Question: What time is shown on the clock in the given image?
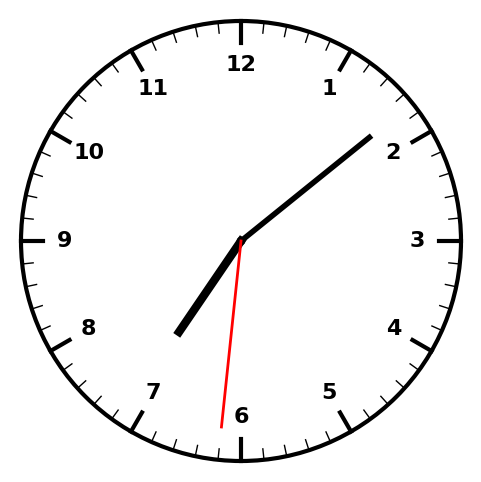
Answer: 07:08:31